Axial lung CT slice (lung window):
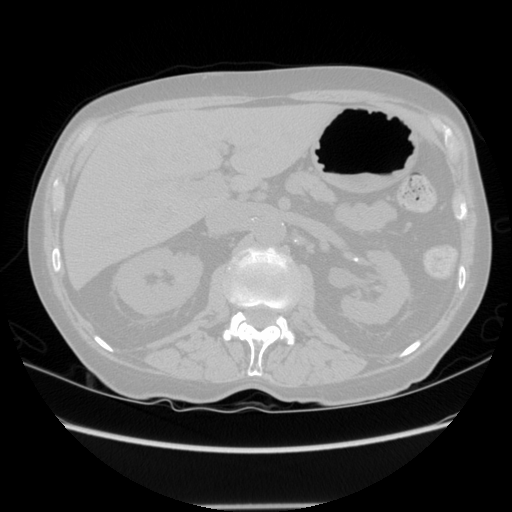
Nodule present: no